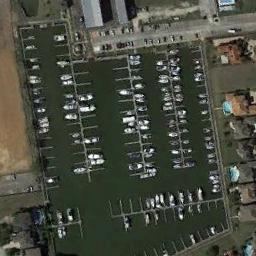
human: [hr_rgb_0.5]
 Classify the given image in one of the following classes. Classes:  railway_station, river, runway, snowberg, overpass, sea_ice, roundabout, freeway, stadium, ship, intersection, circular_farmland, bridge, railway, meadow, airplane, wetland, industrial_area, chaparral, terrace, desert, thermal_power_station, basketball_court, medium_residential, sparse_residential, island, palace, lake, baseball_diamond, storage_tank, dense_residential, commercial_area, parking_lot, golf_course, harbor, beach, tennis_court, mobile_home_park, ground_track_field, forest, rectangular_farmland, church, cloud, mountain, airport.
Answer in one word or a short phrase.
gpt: harbor